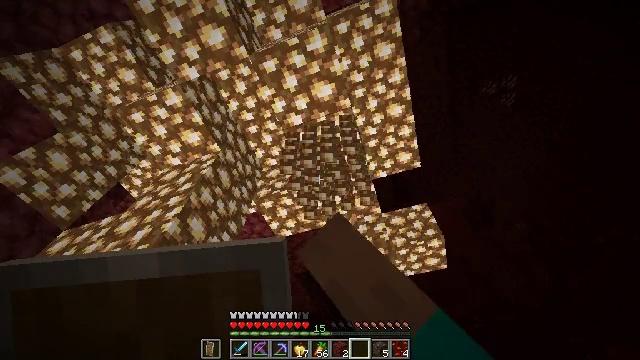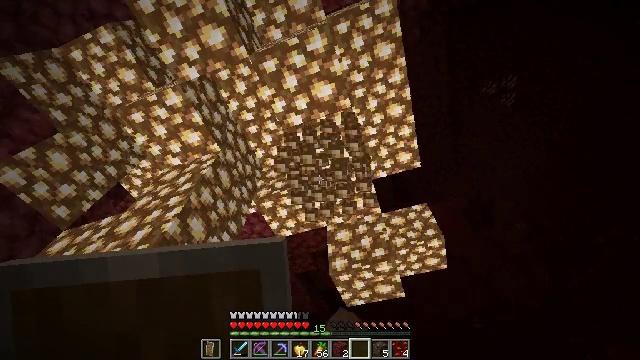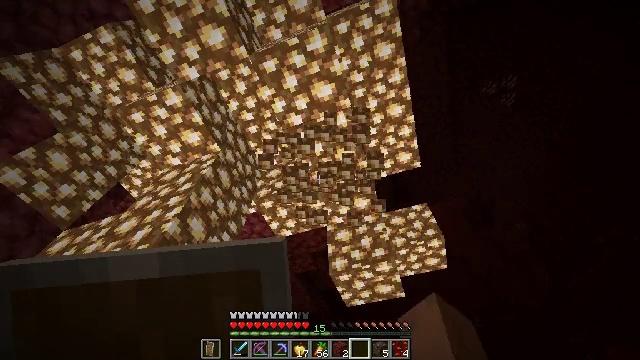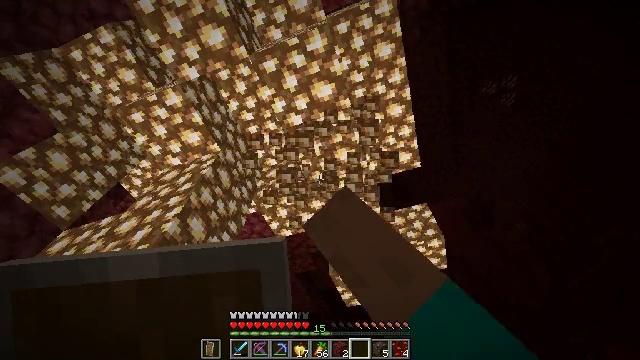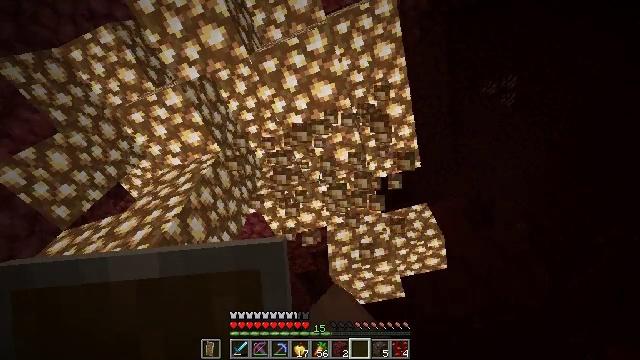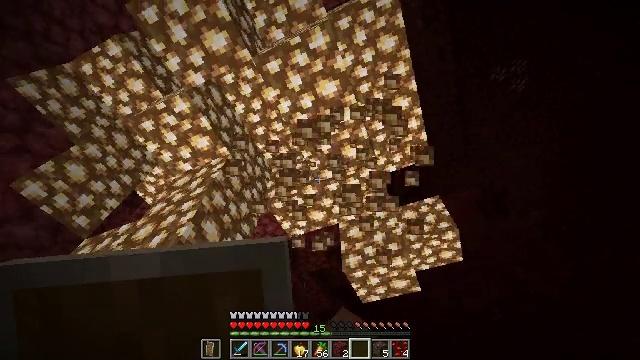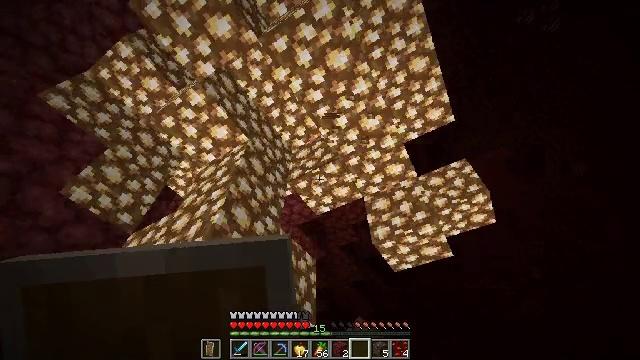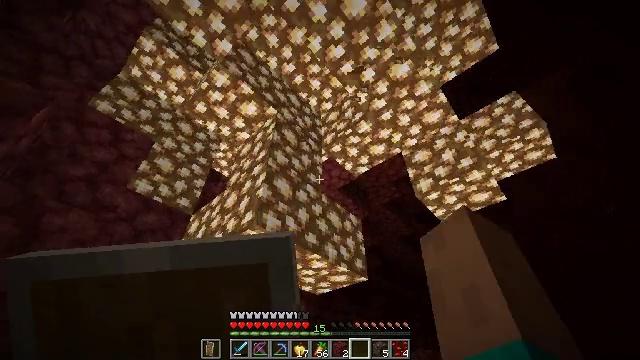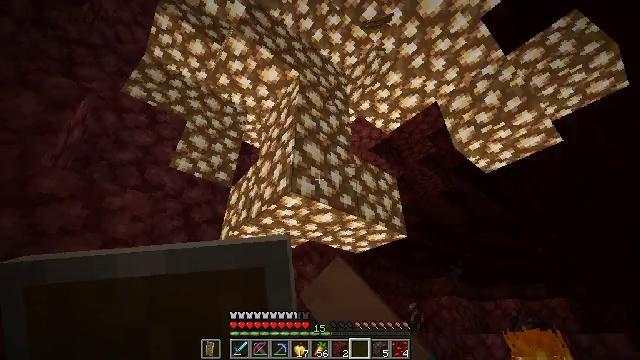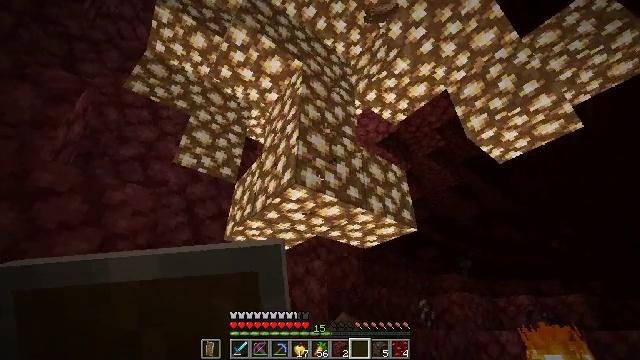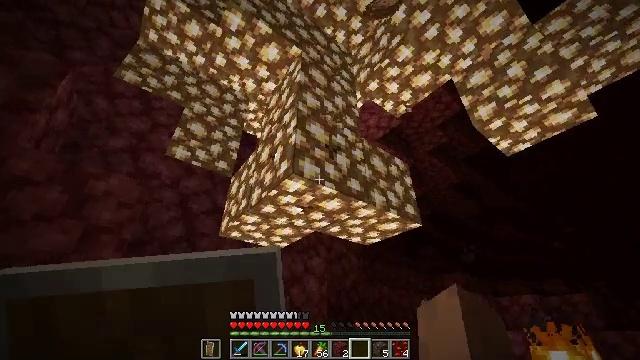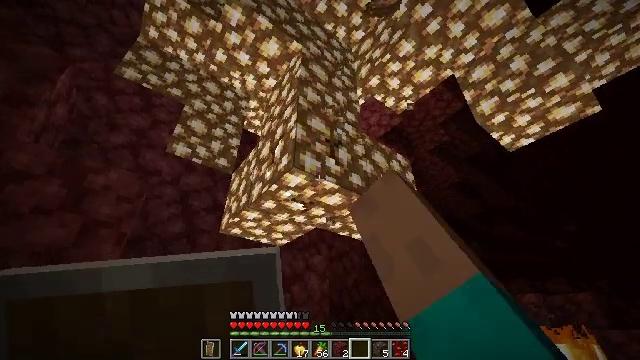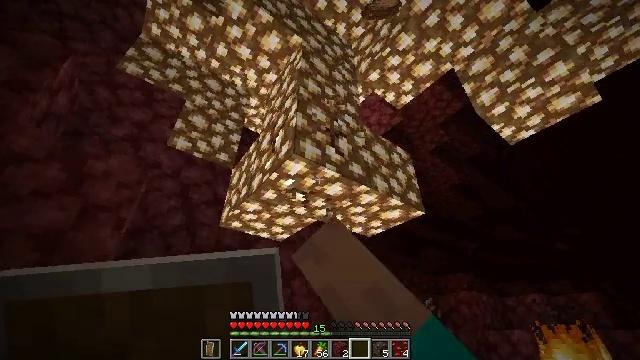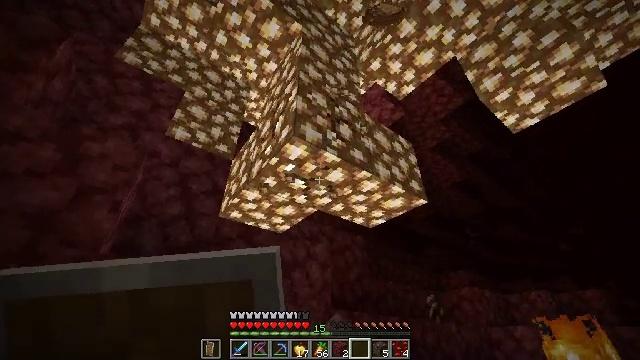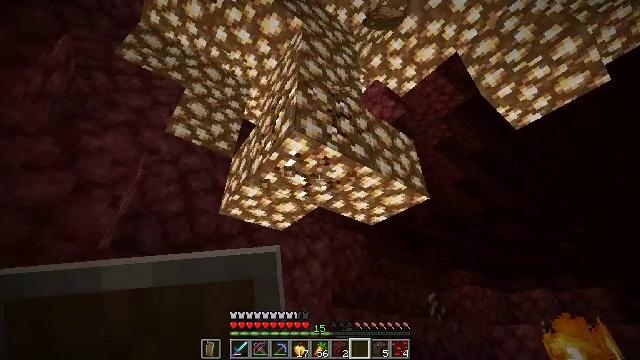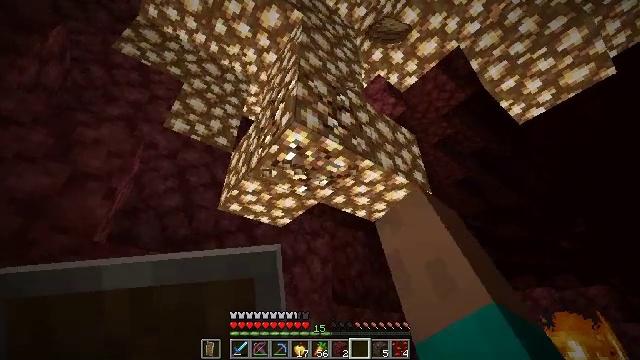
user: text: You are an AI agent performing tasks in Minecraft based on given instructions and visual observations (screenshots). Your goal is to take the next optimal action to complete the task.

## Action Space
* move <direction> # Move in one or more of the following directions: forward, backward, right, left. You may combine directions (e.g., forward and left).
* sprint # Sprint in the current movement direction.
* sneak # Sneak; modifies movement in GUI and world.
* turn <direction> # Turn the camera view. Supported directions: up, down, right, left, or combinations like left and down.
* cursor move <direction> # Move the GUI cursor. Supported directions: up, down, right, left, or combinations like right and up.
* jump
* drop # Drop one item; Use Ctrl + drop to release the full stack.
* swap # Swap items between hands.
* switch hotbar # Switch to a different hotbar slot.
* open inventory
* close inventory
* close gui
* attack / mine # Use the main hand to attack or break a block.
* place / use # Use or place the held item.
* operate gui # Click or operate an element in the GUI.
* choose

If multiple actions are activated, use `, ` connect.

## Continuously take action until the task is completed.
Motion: motion action
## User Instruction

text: Destroy the glowstone to harvest components.
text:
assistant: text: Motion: attack / mine
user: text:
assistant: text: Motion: attack / mine
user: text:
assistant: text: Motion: attack / mine
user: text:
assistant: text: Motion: attack / mine
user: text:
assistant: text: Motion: turn left, attack / mine
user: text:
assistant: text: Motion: turn left and down, attack / mine
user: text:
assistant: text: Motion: turn left and down, attack / mine
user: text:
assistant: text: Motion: move forward, turn left and down, attack / mine
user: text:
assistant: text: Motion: move forward, turn left, attack / mine
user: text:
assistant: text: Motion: move forward, sneak, attack / mine
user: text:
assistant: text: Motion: move forward, sneak, attack / mine
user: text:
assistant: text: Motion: move forward, sneak, turn up, attack / mine
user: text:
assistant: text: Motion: move forward, sneak, attack / mine
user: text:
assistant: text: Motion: move forward, sneak, attack / mine
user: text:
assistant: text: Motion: move forward, sneak, attack / mine
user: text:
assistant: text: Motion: move forward, sneak, attack / mine
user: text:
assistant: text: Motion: move forward, sneak, turn up, attack / mine
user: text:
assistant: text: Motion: move forward, sneak, turn up, attack / mine
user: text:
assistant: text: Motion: move forward, sneak, turn up, attack / mine
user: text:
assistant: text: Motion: move forward, sneak, turn left and up, attack / mine
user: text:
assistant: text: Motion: move forward, sneak, attack / mine
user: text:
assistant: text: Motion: sneak, attack / mine
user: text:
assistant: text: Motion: move forward, sneak, attack / mine
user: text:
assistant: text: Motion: move forward, sneak, turn right and down, attack / mine
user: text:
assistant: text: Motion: move forward, sneak, turn right and down, attack / mine
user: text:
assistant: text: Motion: move forward, sneak, turn right and down, attack / mine
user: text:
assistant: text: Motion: move forward, sneak, attack / mine
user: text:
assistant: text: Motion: move forward, sneak, attack / mine
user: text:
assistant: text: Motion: move forward, sneak, turn right, attack / mine
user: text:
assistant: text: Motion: move forward, sneak, attack / mine